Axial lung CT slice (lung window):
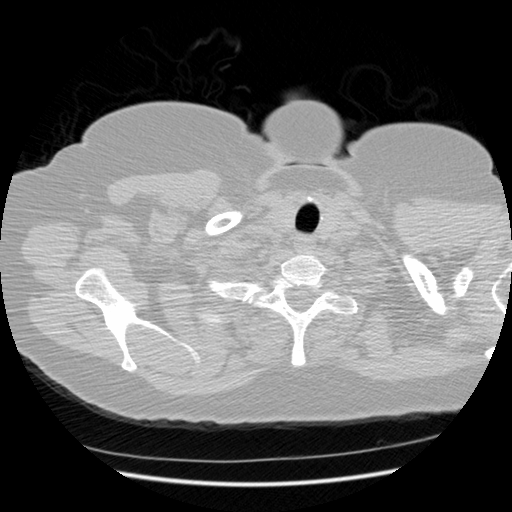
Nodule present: no